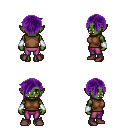
a pixel art fantasy rpg character, female body template, orc, green skin, brown sleeveless shirt, magenta pants, purple pixie cut hairstyle, white cloth bracers, maroon shoes, four views (front, back, left, right), 2x2 character sprite sheet, small pixel art, hard edges, no anti-aliasing